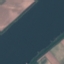
Land use / land cover class: River